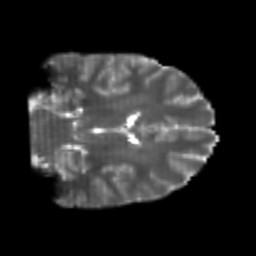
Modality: T2w
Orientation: coronal
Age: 20
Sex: female
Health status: healthy
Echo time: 0.074 s